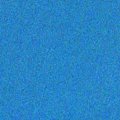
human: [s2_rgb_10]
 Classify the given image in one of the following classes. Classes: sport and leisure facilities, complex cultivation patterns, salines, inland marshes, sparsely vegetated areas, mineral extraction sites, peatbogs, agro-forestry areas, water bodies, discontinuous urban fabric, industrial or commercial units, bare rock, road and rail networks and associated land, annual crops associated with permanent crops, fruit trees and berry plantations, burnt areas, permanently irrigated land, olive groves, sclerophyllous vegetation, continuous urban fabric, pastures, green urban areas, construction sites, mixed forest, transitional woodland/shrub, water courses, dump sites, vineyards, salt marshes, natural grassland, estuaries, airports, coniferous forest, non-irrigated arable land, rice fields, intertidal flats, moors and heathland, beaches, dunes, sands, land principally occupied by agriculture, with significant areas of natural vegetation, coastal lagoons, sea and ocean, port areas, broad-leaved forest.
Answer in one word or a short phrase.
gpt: sea and ocean